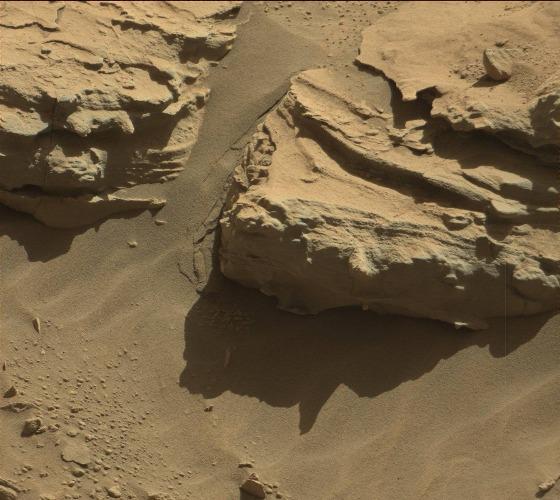
Terrain classes present: Bedrock, Gravel / Sand / Soil, Rock, Shadow